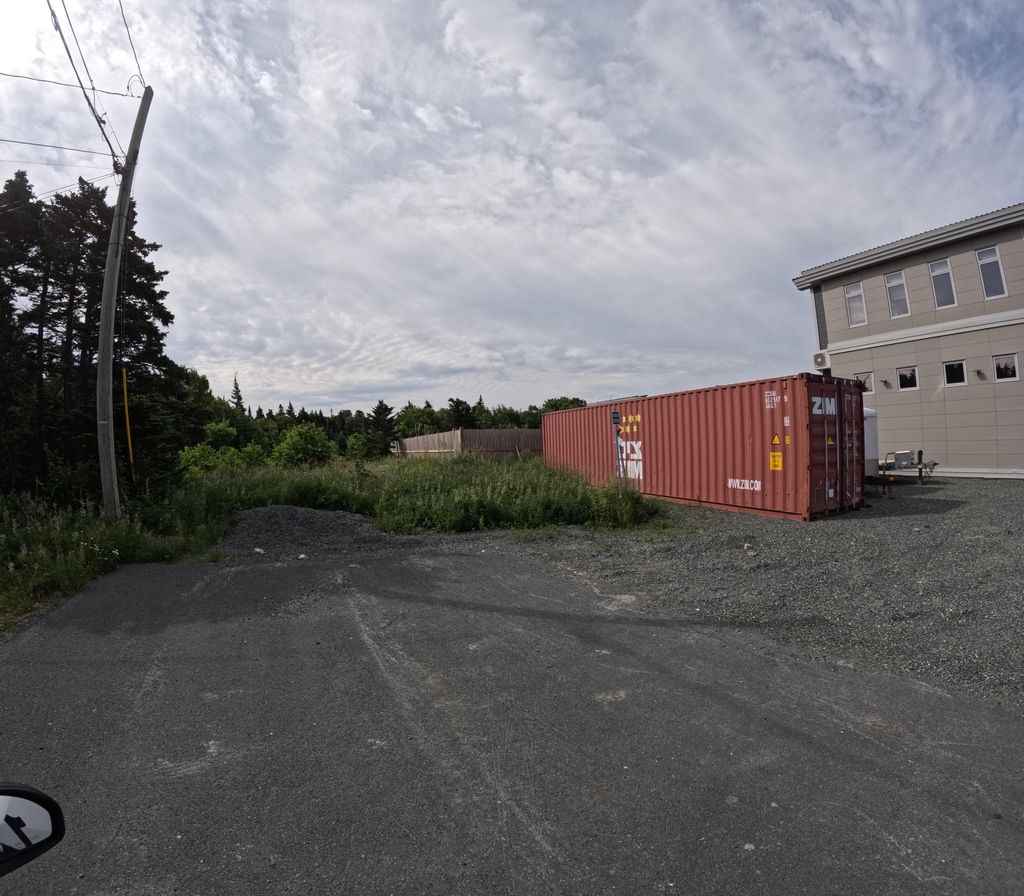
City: st_johns